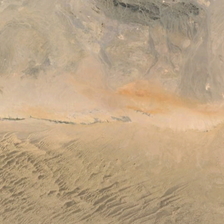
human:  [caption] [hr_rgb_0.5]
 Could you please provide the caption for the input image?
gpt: it is a piece of yellow desert .

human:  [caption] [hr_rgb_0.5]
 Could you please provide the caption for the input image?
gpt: it is a piece of yellow desert .

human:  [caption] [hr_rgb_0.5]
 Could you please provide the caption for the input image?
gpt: it is a piece of yellow desert .

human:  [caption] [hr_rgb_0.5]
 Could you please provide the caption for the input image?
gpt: it is a piece of yellow desert .

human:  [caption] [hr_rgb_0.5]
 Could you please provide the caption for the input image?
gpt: it is a piece of yellow desert .